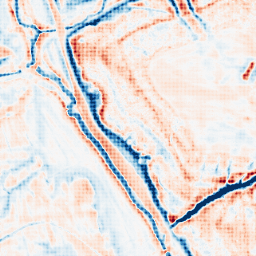
Category: edge_preserving
Decomposition family: bilateral
Decomposition parameters: d: 21
sigma_color: 100
sigma_space: 75
Upsampling method: sinc_hamming
Upsampling parameters: scale: 8
kernel_size: 8
Upsampling scale: 8